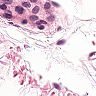
Metastatic tissue present: yes